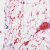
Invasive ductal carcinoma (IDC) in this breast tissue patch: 0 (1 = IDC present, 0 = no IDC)